Question: What is the result of this measurement?
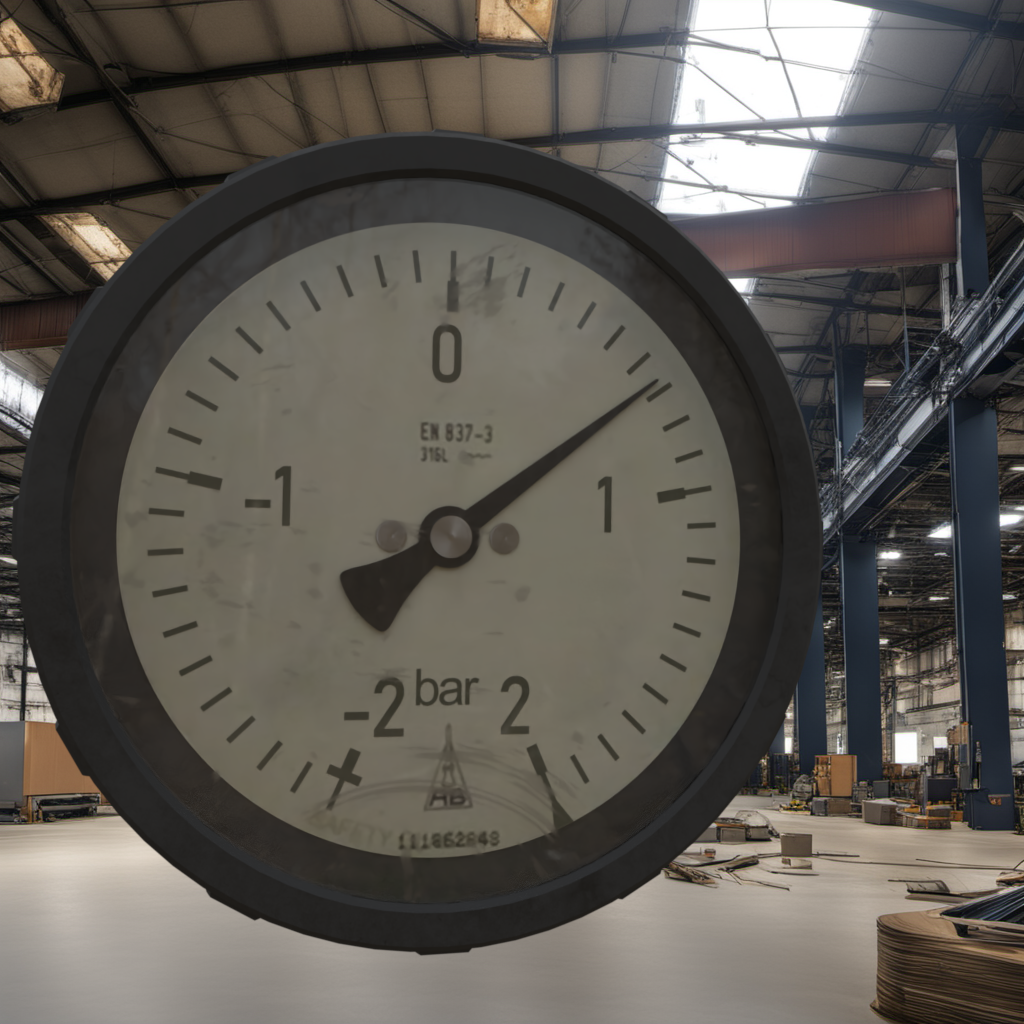
Answer: The result is 0.7
Question: What is the value range of the measurement in the image?
Answer: The range is from -2 to 2
Question: What is the minimum and maximum value of this measurement?
Answer: The minimum value is -2 and the maximum value is 2